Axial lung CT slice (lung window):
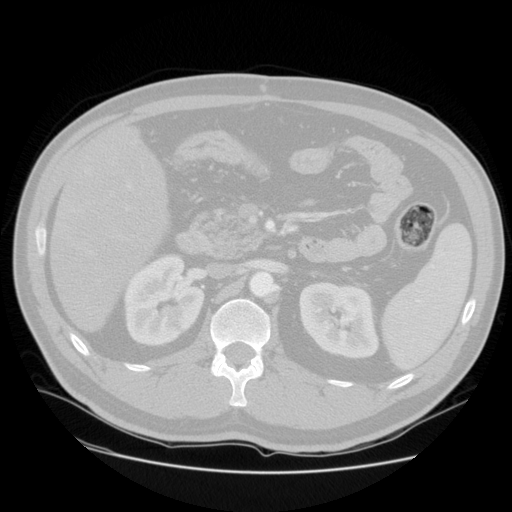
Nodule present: no